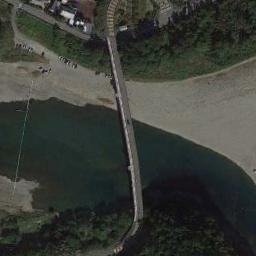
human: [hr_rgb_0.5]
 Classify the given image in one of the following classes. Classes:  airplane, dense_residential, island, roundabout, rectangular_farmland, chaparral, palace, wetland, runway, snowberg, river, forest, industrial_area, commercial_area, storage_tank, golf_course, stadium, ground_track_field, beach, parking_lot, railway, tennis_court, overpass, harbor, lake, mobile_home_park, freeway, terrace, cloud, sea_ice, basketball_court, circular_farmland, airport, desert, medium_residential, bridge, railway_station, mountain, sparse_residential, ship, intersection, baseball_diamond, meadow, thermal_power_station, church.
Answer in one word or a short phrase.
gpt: bridge